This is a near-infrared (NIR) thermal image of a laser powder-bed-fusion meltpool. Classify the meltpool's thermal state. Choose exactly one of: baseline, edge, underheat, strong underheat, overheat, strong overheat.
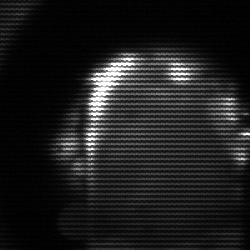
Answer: baseline